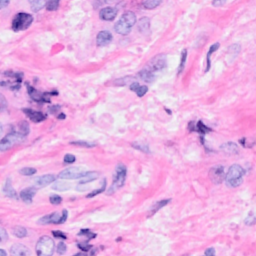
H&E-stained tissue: Breast